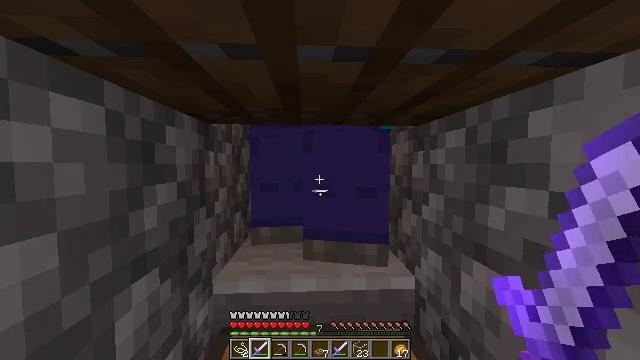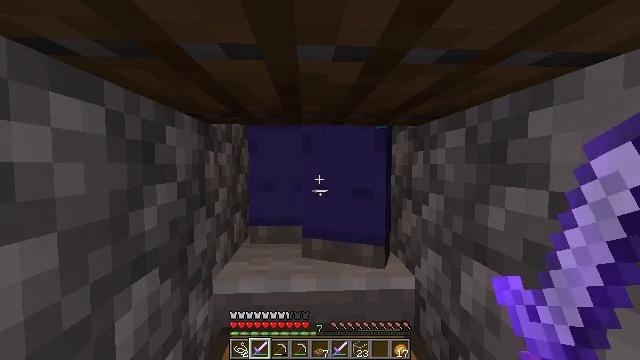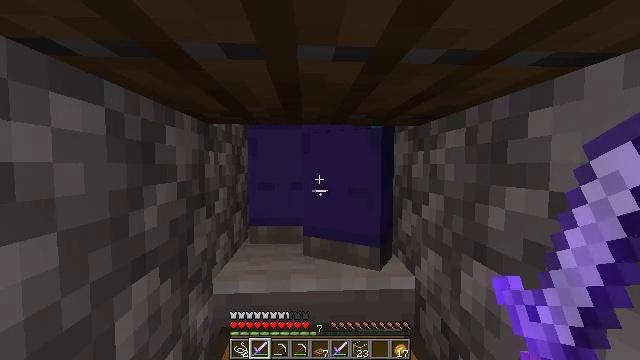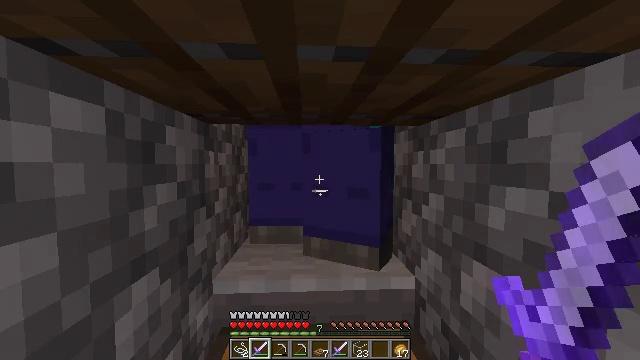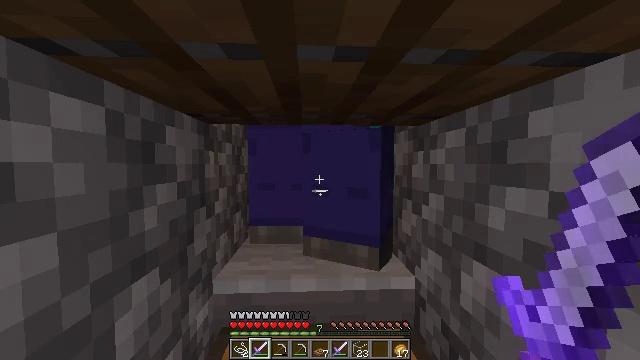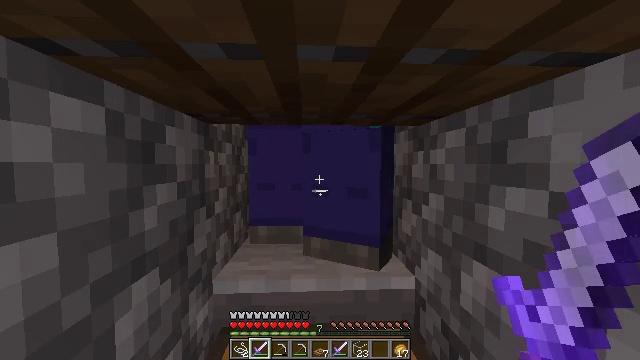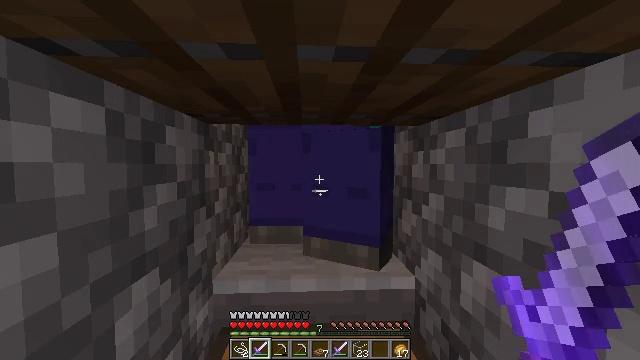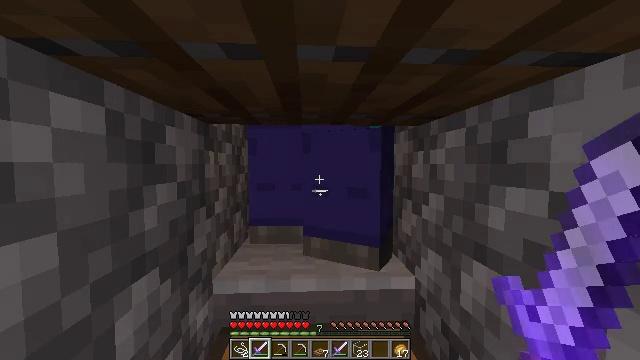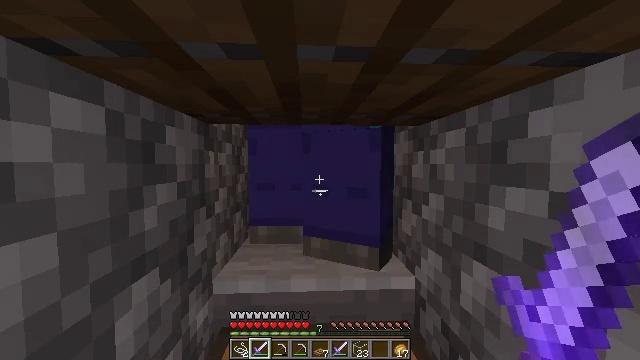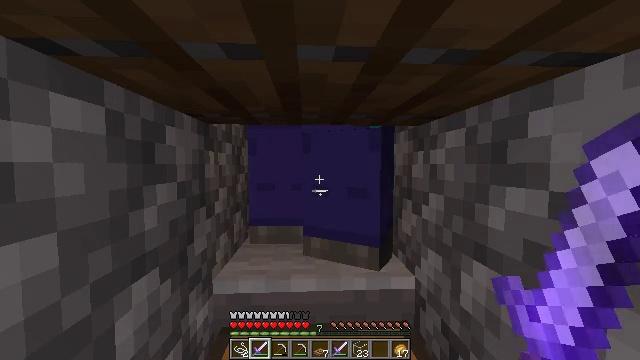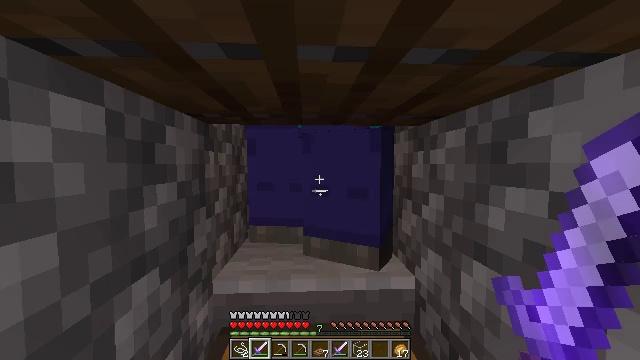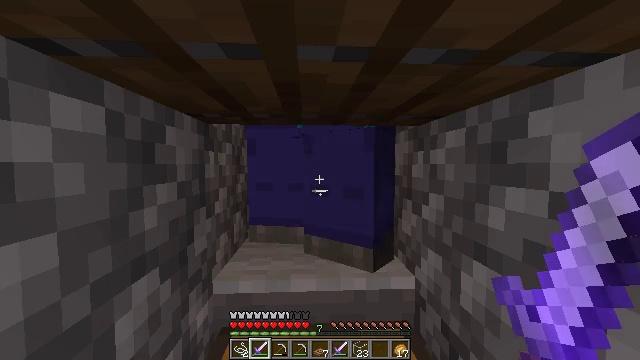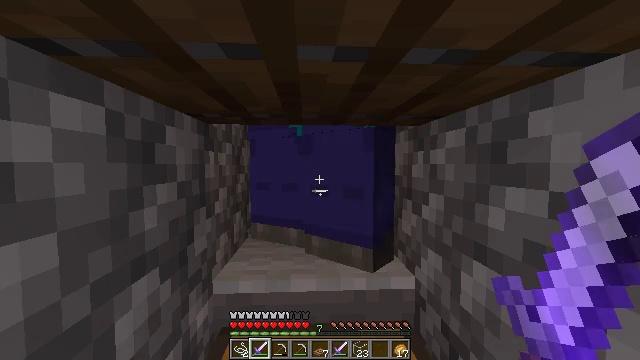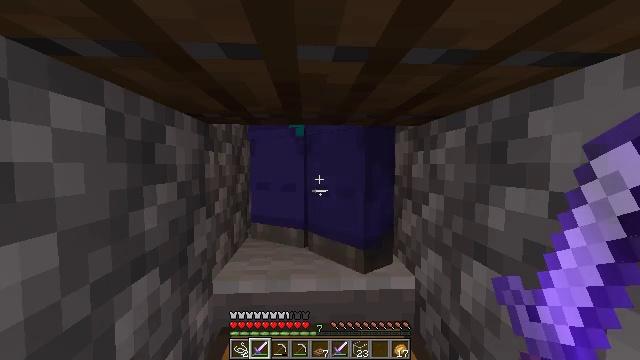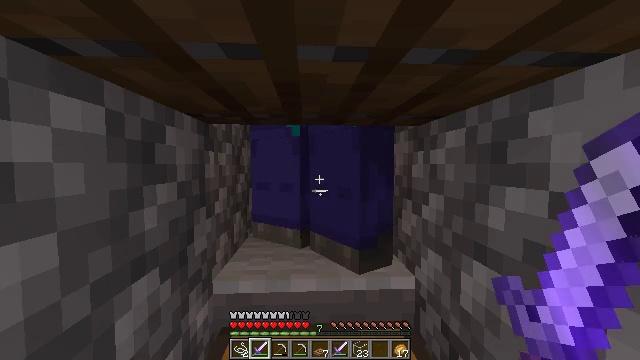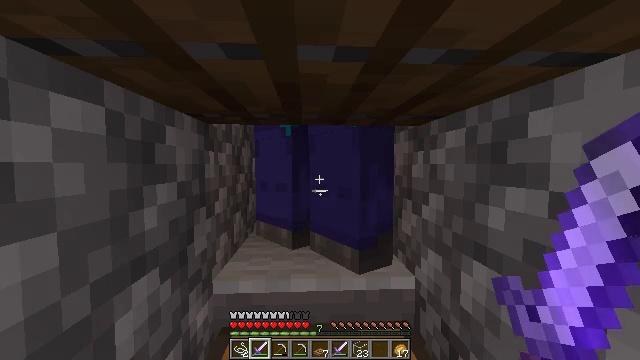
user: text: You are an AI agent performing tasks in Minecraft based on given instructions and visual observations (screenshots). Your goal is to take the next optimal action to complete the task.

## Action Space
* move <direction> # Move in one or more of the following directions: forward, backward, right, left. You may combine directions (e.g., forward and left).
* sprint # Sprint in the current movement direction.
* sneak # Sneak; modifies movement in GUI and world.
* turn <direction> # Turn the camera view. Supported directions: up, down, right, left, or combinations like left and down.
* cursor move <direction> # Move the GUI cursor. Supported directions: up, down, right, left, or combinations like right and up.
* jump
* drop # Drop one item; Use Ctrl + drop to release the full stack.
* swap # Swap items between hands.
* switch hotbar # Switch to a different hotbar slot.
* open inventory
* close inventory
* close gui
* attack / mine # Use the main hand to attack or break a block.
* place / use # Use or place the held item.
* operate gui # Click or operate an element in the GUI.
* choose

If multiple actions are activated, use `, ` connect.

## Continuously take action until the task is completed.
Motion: motion action
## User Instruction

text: Combat enemy.
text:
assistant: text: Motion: no_op
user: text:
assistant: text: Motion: no_op
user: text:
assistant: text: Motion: no_op
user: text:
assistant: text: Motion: no_op
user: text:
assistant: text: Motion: no_op
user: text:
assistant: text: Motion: no_op
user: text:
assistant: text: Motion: no_op
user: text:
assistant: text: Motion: no_op
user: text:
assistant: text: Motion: no_op
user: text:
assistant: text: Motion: no_op
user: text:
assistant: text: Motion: no_op
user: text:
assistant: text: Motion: no_op
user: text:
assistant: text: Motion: no_op
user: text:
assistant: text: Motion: no_op
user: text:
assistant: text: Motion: no_op
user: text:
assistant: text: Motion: no_op
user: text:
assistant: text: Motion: no_op
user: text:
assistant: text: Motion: no_op
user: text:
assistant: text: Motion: no_op
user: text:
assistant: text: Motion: no_op
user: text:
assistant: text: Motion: no_op
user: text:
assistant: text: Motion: no_op
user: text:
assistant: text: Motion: no_op
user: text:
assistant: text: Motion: no_op
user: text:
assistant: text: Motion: no_op
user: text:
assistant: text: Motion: no_op
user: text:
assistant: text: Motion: no_op
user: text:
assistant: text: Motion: no_op
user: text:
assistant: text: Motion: no_op
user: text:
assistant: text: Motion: no_op